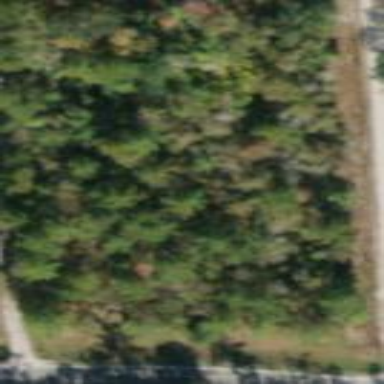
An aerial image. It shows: Mixed woodland area with various types of leaves.